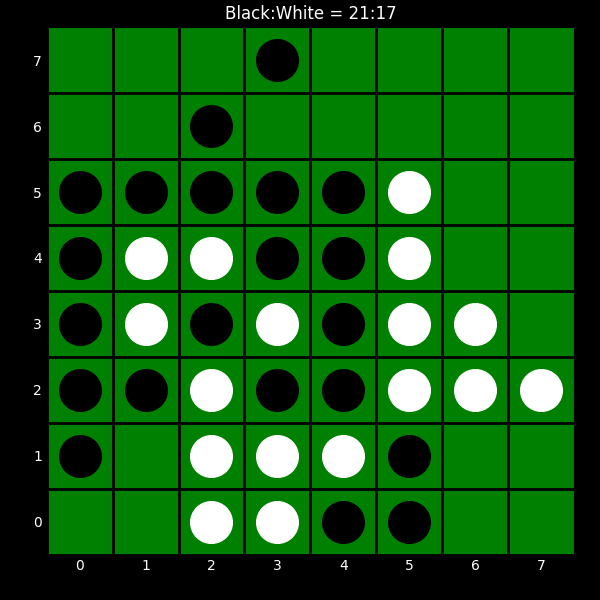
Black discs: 21
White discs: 17